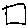
Label: square